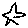
Label: star